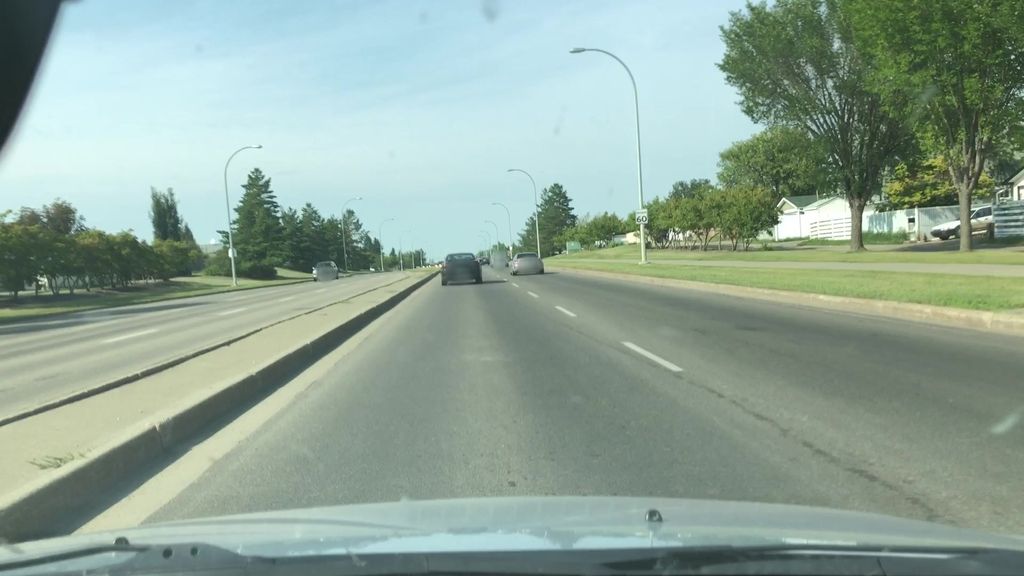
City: edmonton